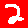
Digit: 2